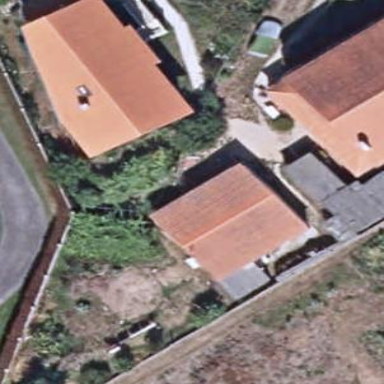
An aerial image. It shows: Simple and straightforward house.